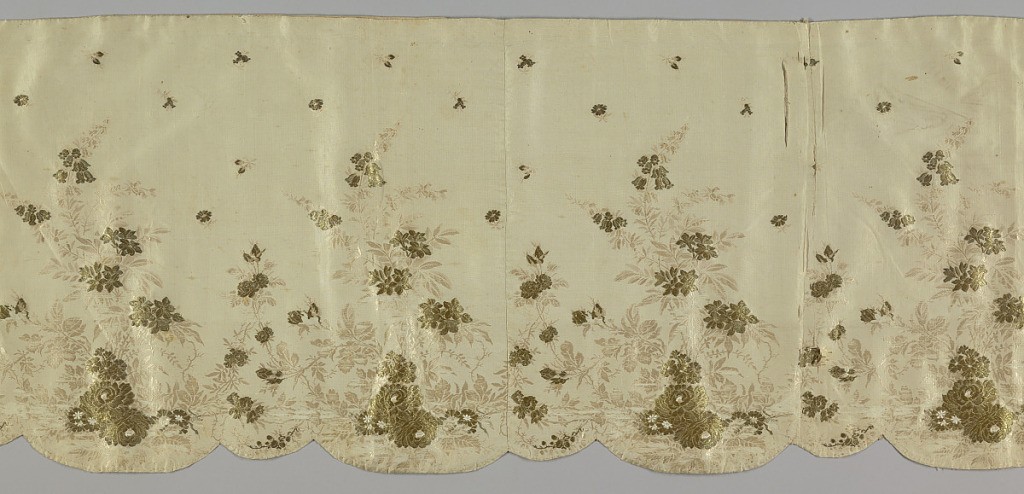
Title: Valance
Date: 19th century
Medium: silk, metallic thread Technique: compound weave with supplementary weft
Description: Scalloped valance made from several pieces of a thin beige silk cloth, horizontally ribbed and with finely drawn naturalistic bunches of garden flowers with widely scattered detached sprigs, in deeper beige silk floss; groups of flower heads in two kinds of gold metal thread. Plain selvage and lined with glazed cotton cloth.